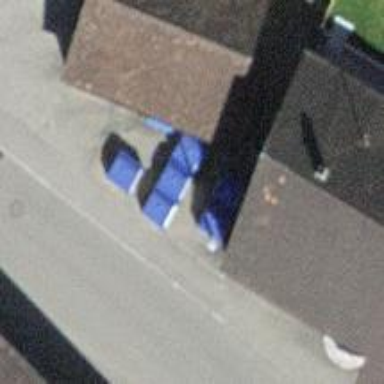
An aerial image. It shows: Recycling container at amenity designated for recycling.